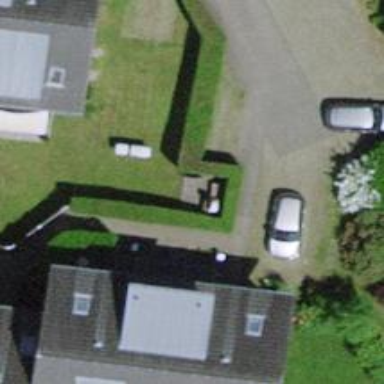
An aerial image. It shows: Hedge acting as barrier.